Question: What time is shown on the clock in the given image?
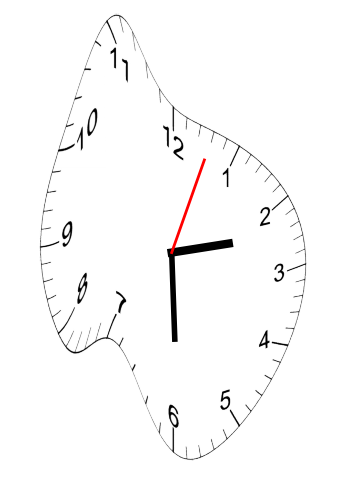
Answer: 02:30:03